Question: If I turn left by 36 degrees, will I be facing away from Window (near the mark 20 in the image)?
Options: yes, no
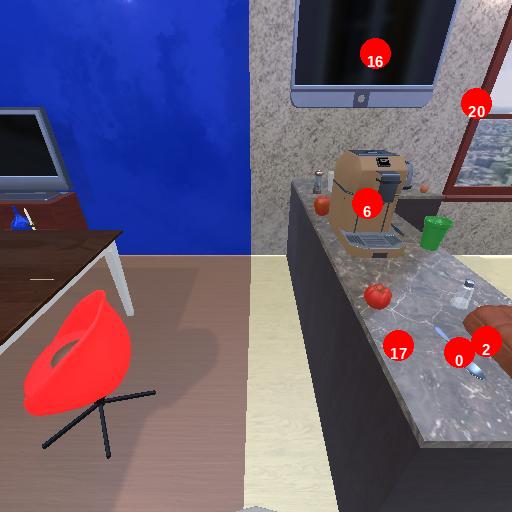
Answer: yes